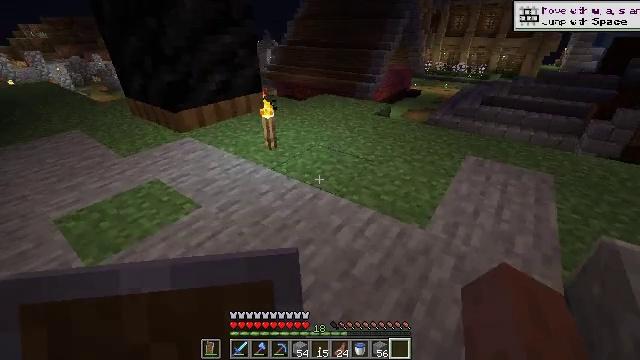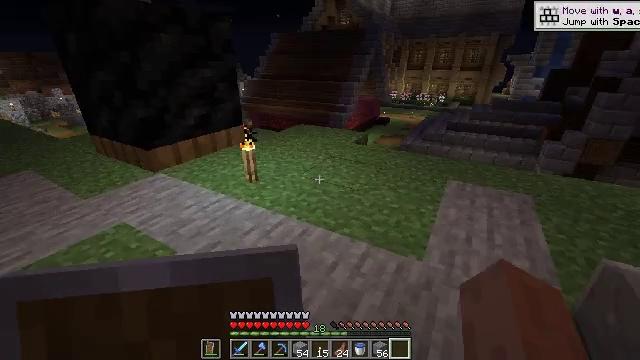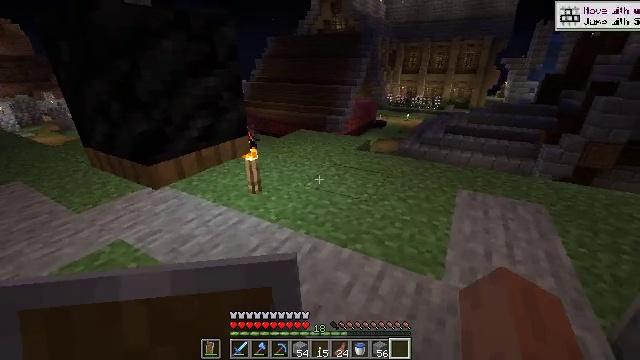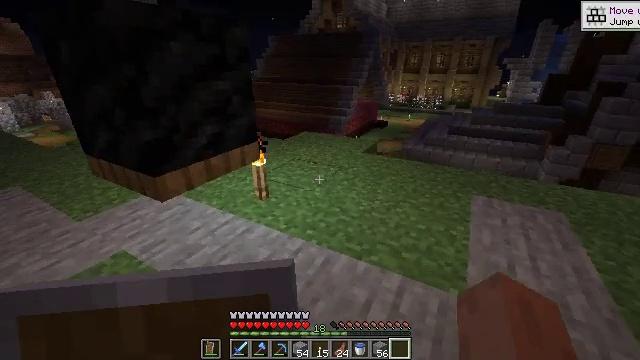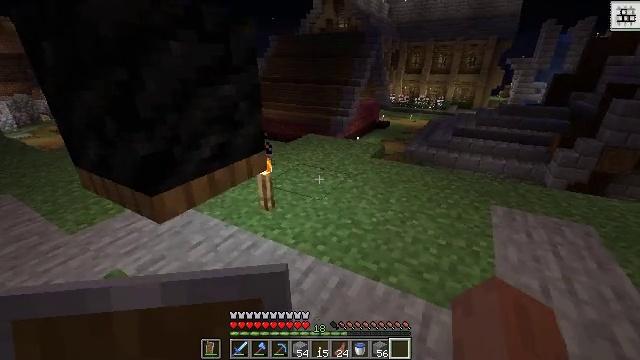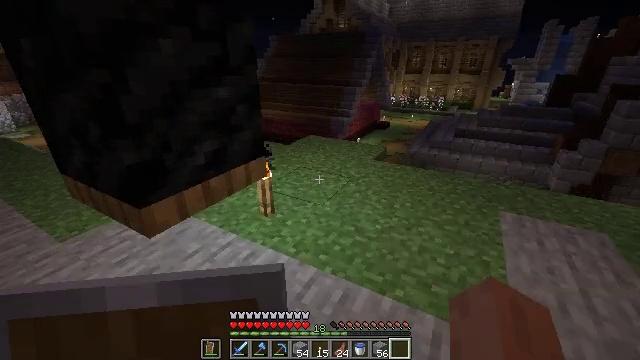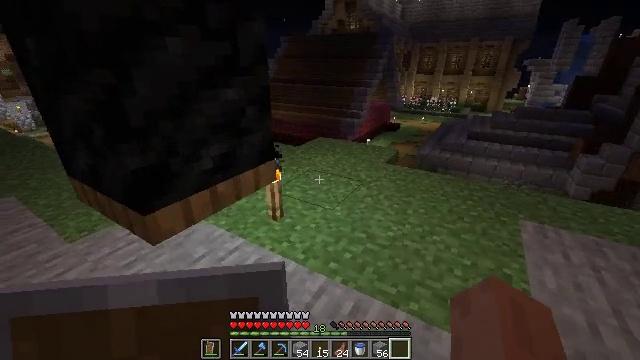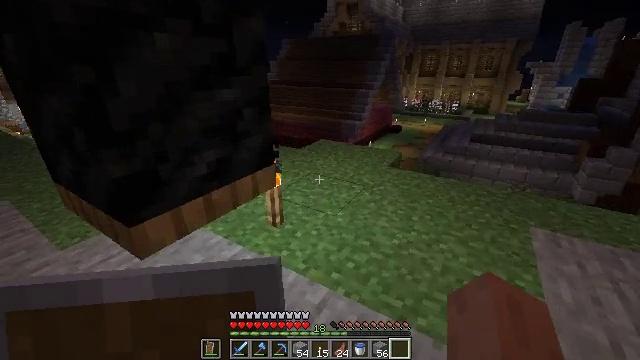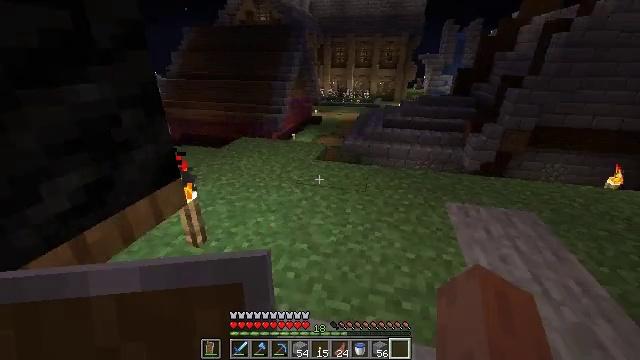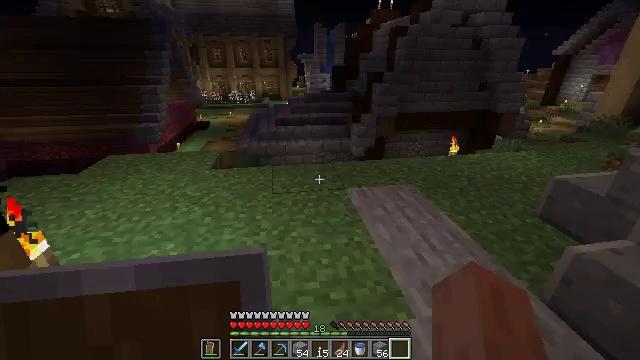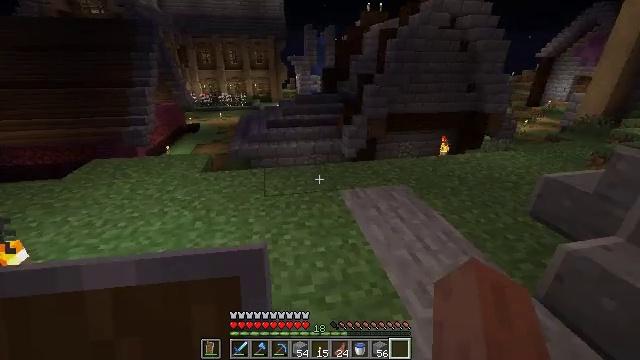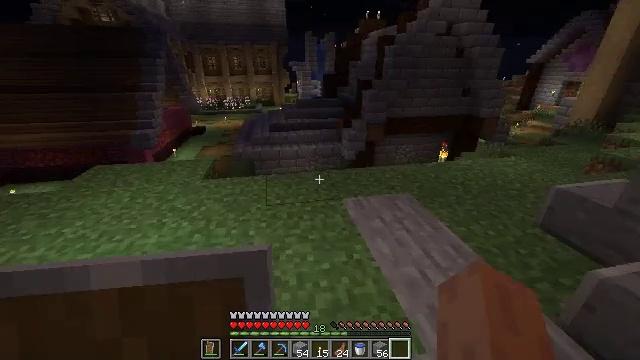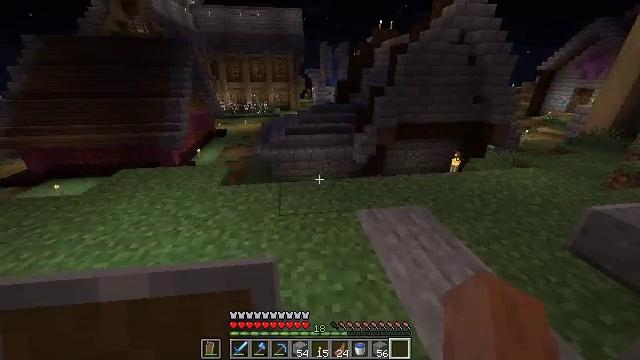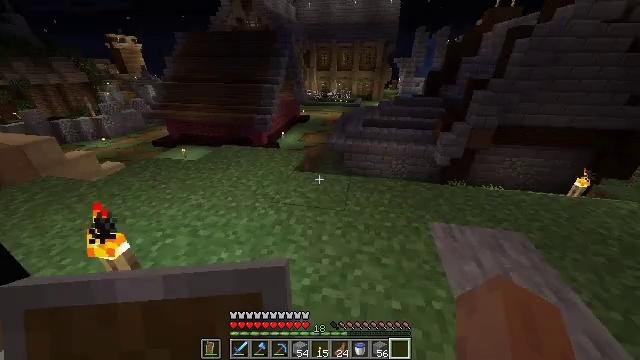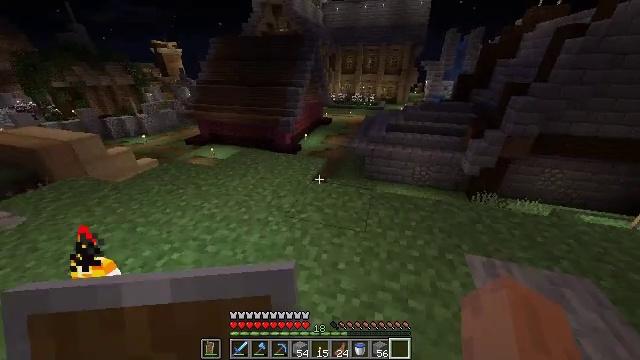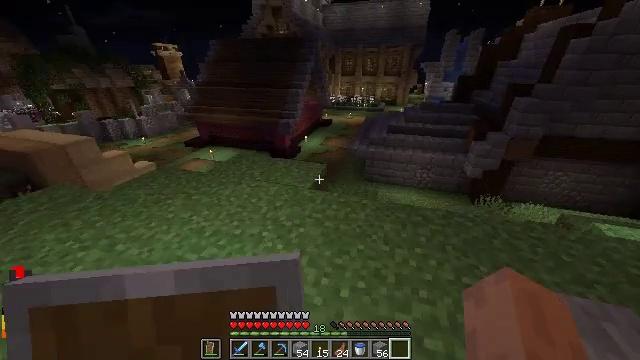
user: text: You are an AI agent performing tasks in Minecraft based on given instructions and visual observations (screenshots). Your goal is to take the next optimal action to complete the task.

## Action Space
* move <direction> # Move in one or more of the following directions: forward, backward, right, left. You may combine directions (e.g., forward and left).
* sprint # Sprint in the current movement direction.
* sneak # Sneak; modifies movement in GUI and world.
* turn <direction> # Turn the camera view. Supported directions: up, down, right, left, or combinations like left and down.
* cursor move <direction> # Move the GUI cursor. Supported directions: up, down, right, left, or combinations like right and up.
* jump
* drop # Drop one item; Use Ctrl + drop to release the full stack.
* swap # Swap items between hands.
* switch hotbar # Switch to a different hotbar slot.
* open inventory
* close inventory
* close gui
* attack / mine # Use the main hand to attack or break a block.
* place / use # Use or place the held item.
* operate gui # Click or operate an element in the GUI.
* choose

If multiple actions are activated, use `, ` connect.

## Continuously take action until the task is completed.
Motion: motion action
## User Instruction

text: Open the crafting table and craft a spruce trapdoor with planks.
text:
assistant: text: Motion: move forward and move left, turn right and up, attack / mine
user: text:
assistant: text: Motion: move forward and move left, turn right, attack / mine
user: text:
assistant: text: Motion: move forward and move left, attack / mine
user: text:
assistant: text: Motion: move forward, attack / mine
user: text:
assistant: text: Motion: move forward, attack / mine
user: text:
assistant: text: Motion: turn left, attack / mine
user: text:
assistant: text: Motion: move forward, attack / mine
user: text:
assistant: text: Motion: move forward, turn right and down, attack / mine
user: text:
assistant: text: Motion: turn right, attack / mine
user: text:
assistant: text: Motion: move forward, turn right, attack / mine
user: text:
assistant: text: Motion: move forward, attack / mine
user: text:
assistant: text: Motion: move forward, turn left, attack / mine
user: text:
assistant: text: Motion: move forward, turn left and down, attack / mine
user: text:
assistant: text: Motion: move forward, turn left, attack / mine
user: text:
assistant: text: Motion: move forward, attack / mine
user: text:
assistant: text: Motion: move forward, turn right, attack / mine
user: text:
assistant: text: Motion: move forward, turn right and down, attack / mine
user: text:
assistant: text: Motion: move forward, turn right, attack / mine
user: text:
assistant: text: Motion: move forward, attack / mine
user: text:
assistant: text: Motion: move forward, attack / mine
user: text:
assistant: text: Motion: move forward, attack / mine
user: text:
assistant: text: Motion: move forward, turn right and down, attack / mine
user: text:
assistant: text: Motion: move forward, turn right, attack / mine
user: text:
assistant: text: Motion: move forward, turn right, attack / mine
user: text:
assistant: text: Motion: move forward and move right, attack / mine
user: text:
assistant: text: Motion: move forward and move right, attack / mine
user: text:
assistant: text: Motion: move forward and move right, attack / mine
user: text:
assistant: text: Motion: move forward and move right, attack / mine
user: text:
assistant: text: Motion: move forward and move right, turn left, attack / mine
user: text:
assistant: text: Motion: move forward and move right, turn left and up, attack / mine